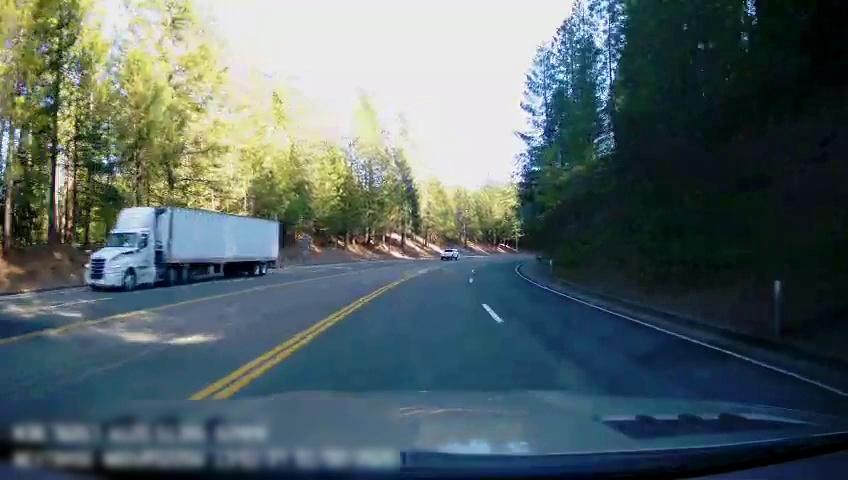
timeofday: Day
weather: Sunny
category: Drivable Space
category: Vehicles | Truck
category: Vehicles | SUV
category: Lanes | Alternate Lane
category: Lanes | Alternate Lane
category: Lanes | Current Lane
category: Lanes | Alternate Lane
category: Lanes | Opposite Lane
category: Lanes | Opposite Lane
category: Lanes | Opposite Lane